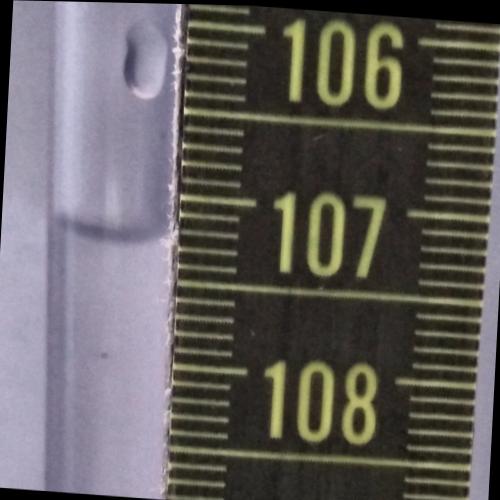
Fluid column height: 107.3 cm